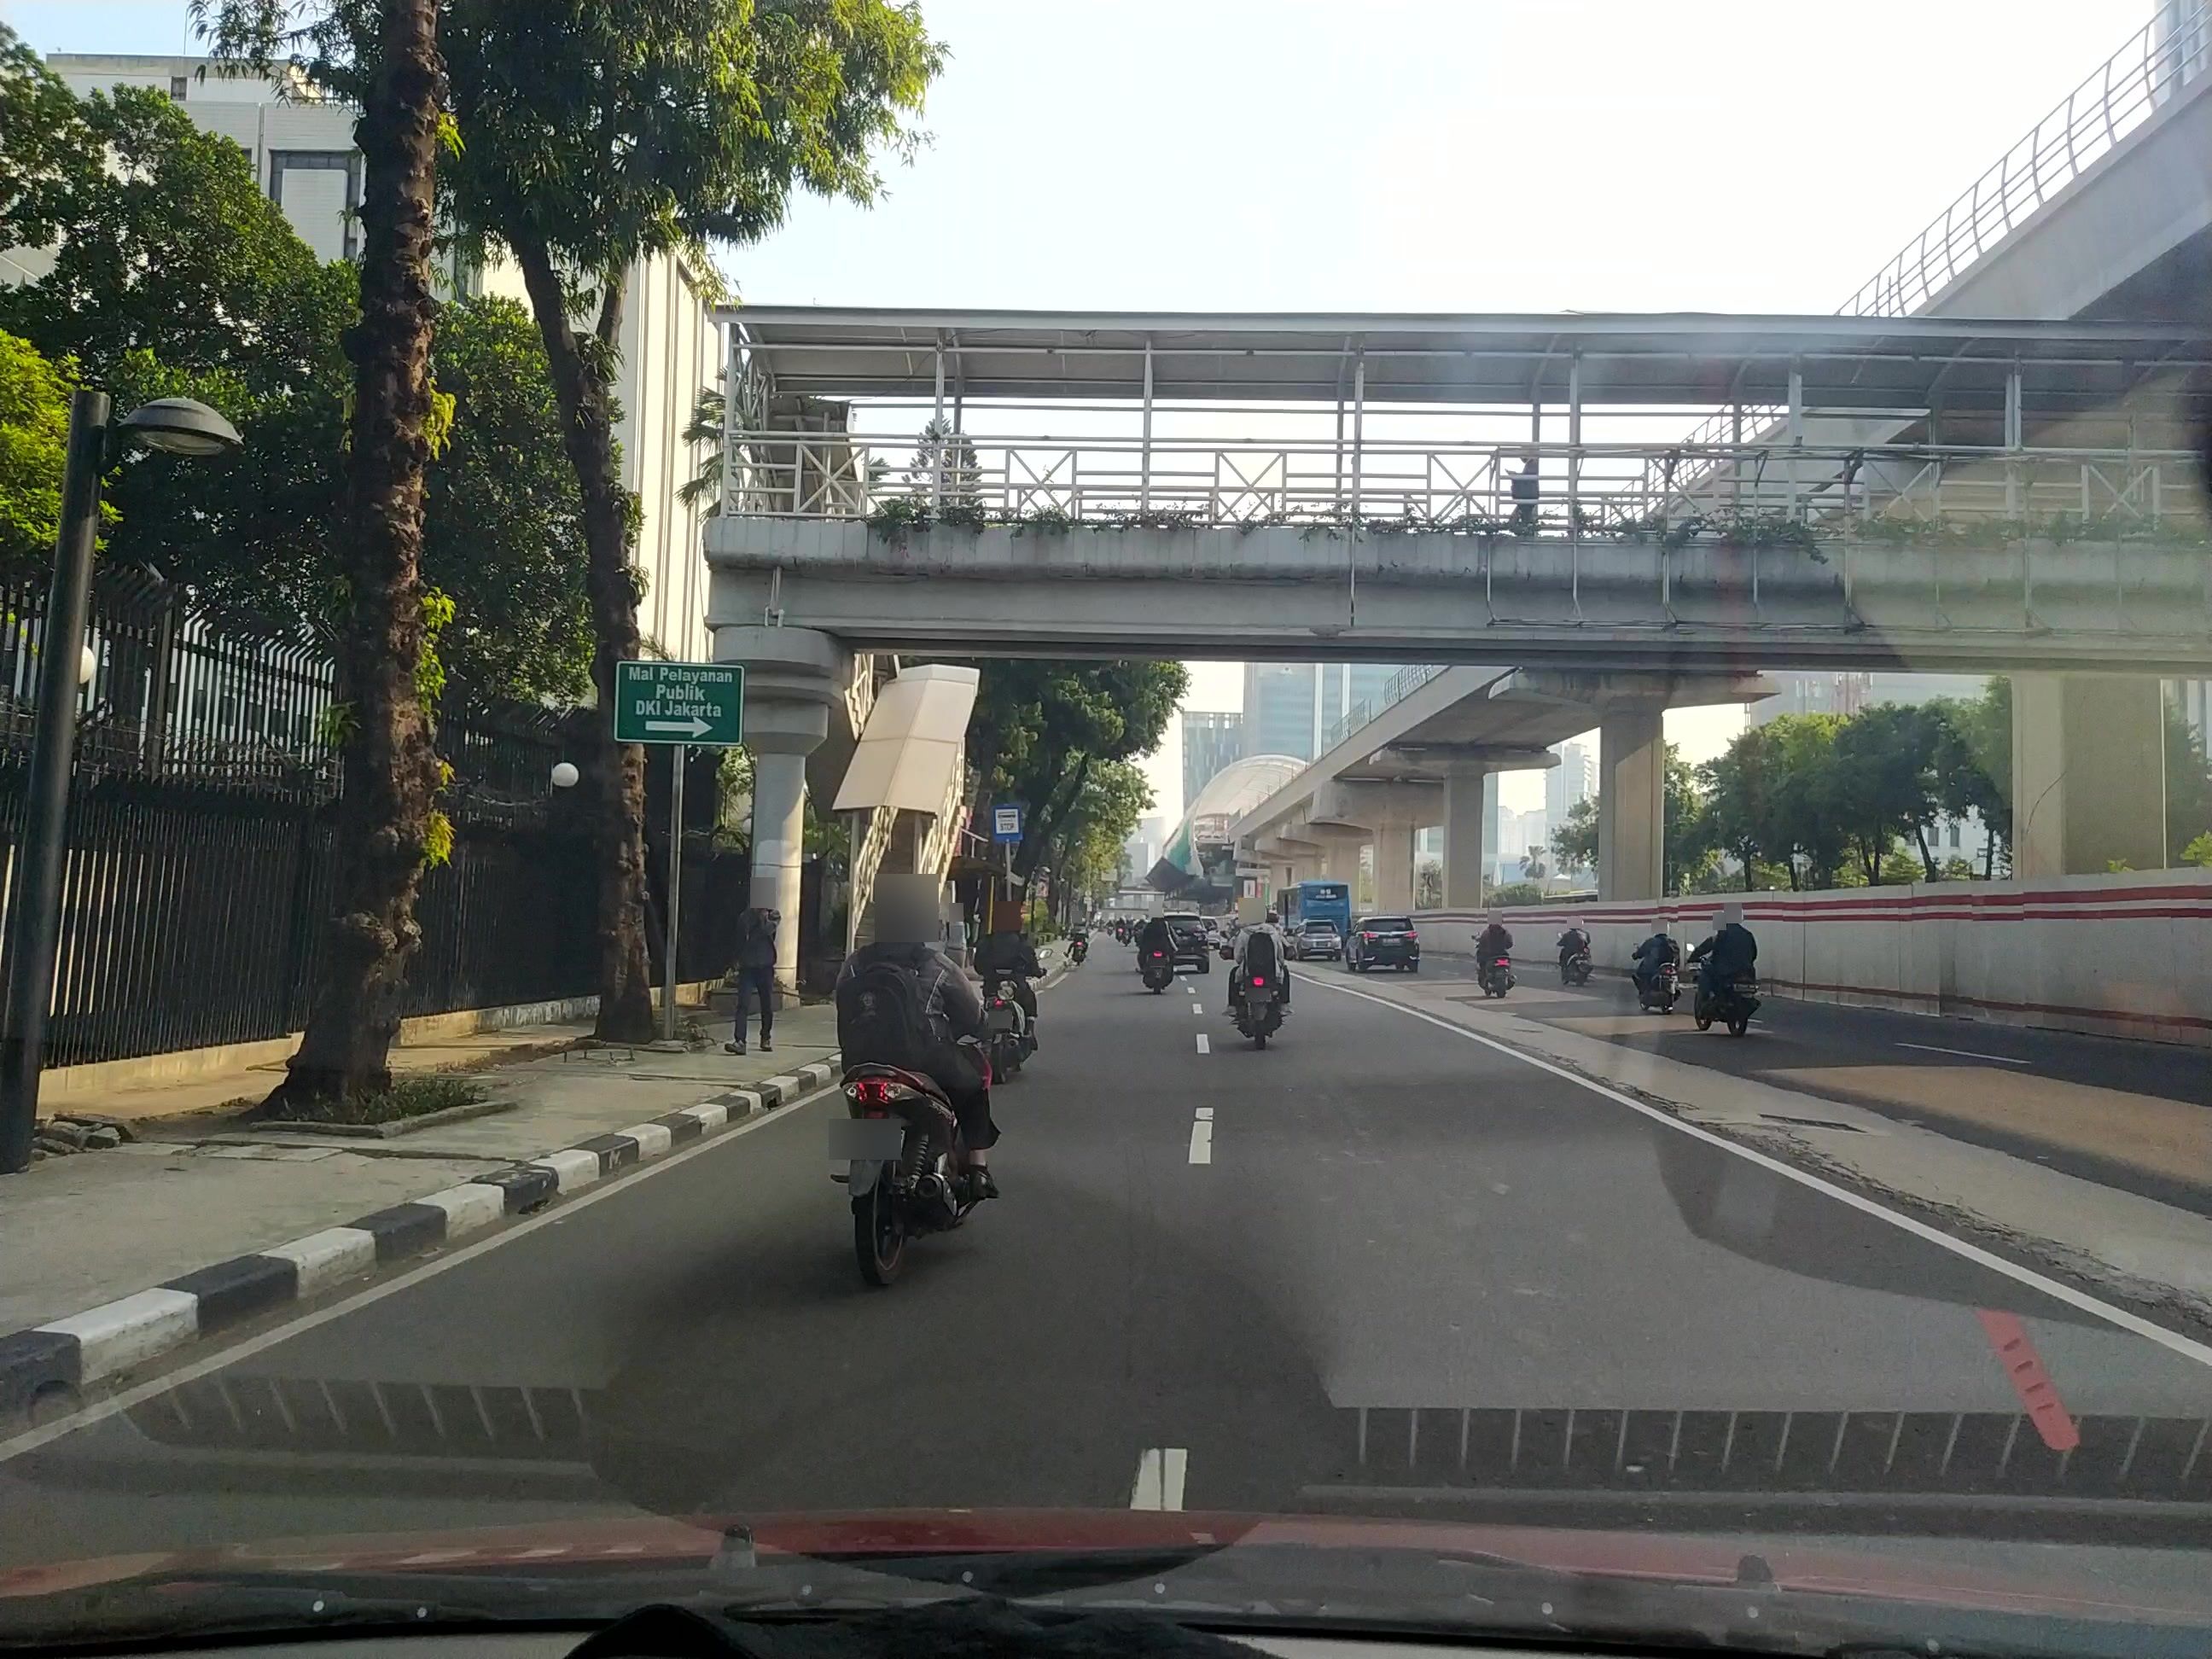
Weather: cloudy
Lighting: day
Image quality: good
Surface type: driving surface
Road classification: primary
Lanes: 2
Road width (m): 7
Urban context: urban centre
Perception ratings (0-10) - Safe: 6.19, Lively: 7.69, Beautiful: 4.23, Boring: 3.19, Depressing: 2.34, Wealthy: 4.97